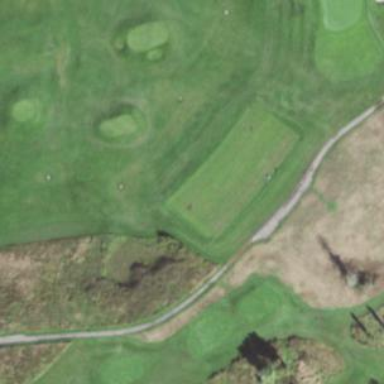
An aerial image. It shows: Golf tee.